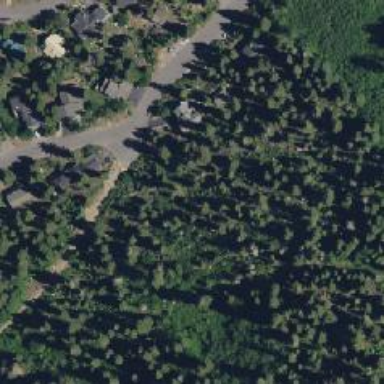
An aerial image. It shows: Evergreen needle-leaved woodland.